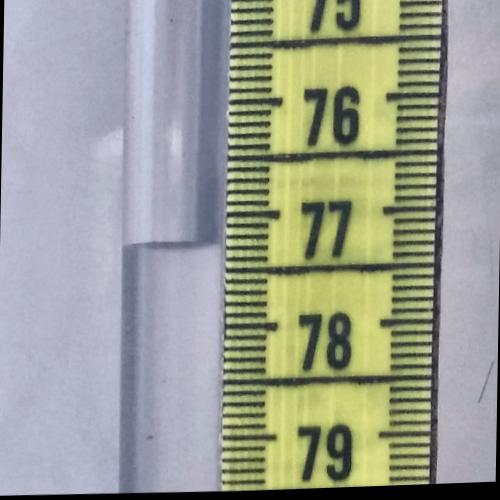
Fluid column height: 77.3 cm